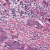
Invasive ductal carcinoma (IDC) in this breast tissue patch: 0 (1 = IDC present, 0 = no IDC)